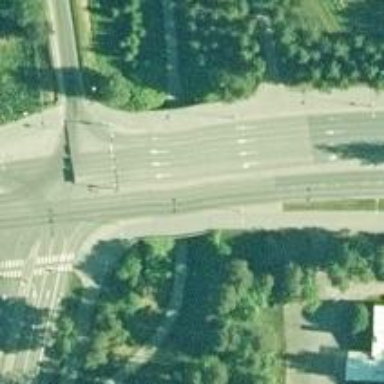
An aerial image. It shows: Secondary road with asphalt surface.